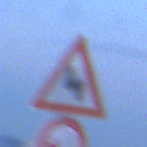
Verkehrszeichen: DoppelkurveZunaechstLinks
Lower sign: VerbotUeberholenEinspurigeFahrzeuge
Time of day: Dawn
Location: Outdoor (Urban)
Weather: PartlyCloudy
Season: NotSpecified
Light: Natural